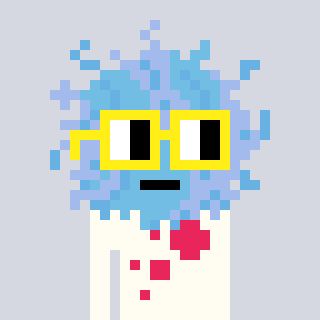
a pixel art character with square yellow glasses, a lint-shaped head and a grayscale-colored body on a cool background